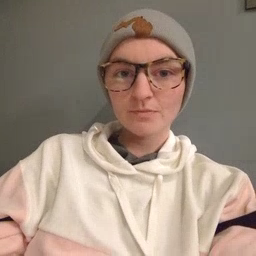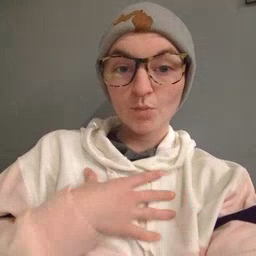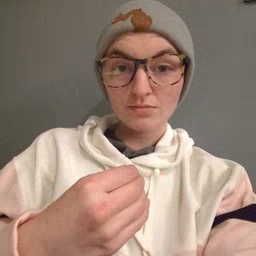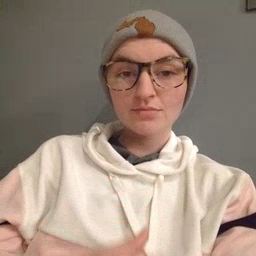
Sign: white